Question: Error: The Android SDK could not be found, please set the path to it in the Xamarin.Android SDKs settings panel. (TestAndroid)

I have selected android-sdk folder but it not works.
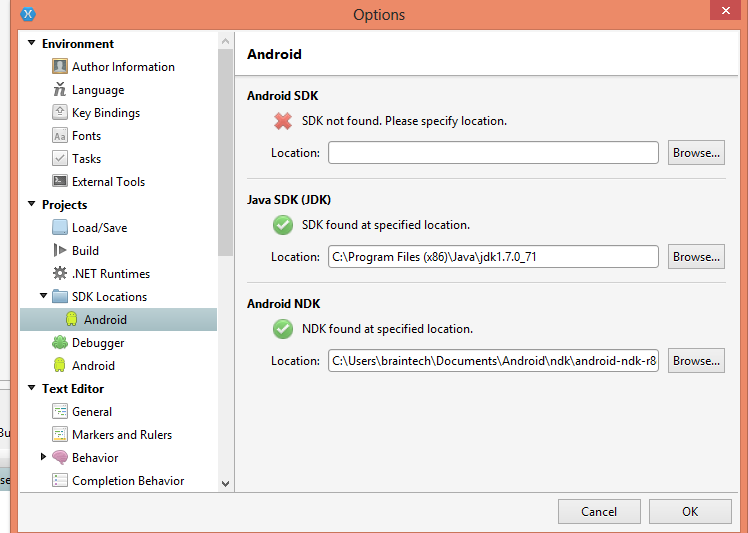
Answer: Download the Android SDK from the <URL>.
Then open the SDK manager and download the necessary addins. After that select the SDK location in the preferences of Xamarin. Make sure you have enough rights to read the folder.